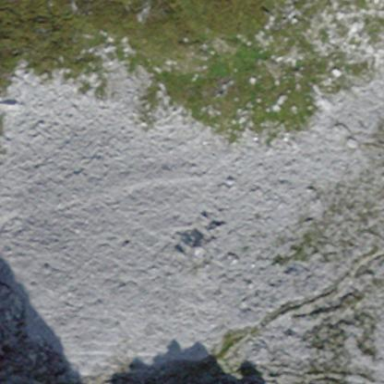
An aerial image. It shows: Natural scree.